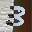
Label: 3